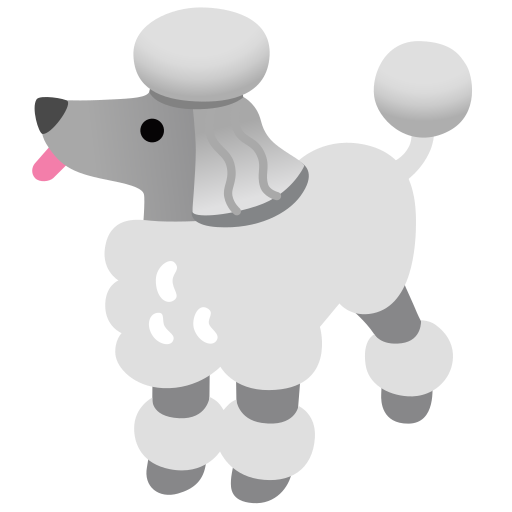
Emoji: 🐩